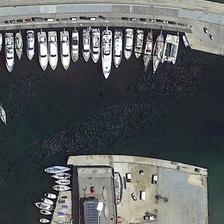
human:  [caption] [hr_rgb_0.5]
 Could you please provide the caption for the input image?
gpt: some boats are in a line in a port near a building .

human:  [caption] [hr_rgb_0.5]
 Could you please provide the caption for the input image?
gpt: some boats are in a line in a port near a building .

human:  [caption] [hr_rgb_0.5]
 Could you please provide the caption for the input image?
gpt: some boats are in a line in a port near a building .

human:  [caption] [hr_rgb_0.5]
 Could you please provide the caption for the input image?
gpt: some boats are in a line in a port near a building .

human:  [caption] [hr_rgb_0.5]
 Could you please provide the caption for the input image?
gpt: some boats are in a line in a port near a building .